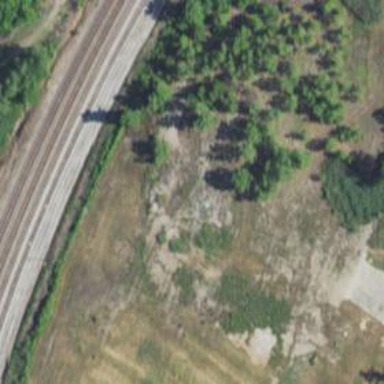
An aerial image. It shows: Disused railway.